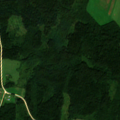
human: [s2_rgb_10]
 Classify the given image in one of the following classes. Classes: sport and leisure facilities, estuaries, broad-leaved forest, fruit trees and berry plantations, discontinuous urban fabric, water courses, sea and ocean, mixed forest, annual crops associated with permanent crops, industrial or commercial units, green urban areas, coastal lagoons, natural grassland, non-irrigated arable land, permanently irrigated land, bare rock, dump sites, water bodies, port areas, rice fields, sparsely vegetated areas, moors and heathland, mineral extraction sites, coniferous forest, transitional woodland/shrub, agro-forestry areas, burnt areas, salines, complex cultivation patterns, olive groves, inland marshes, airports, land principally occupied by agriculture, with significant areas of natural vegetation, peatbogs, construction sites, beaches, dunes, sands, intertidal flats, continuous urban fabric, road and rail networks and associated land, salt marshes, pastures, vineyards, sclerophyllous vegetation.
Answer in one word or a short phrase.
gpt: non-irrigated arable land, complex cultivation patterns, land principally occupied by agriculture, with significant areas of natural vegetation, mixed forest